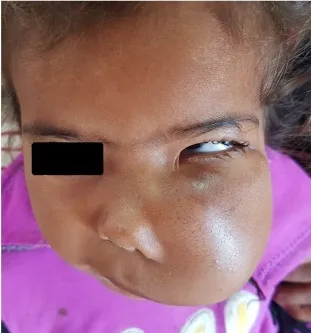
(a, b) Photograph of the patient, showing diffuse swelling at left side of face causing facial asymmetry and pressure symptoms on left eye.
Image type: medical_photograph (other_medical_photograph)